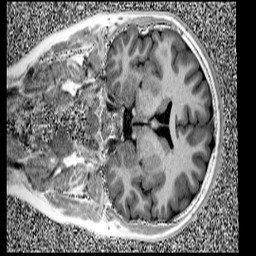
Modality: UNIT1
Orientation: coronal
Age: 12
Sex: female
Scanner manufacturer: siemens
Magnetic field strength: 3 T
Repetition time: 4 s
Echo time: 0.00299 s